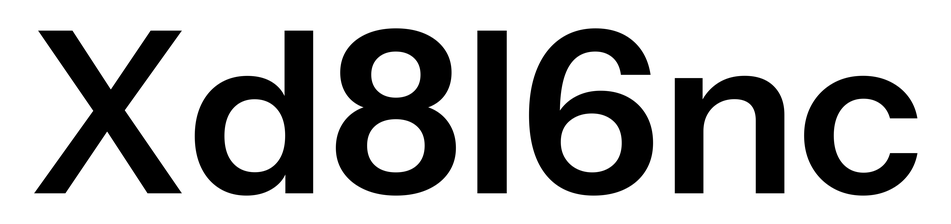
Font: InstrumentSans_SemiBold